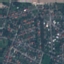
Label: Residential